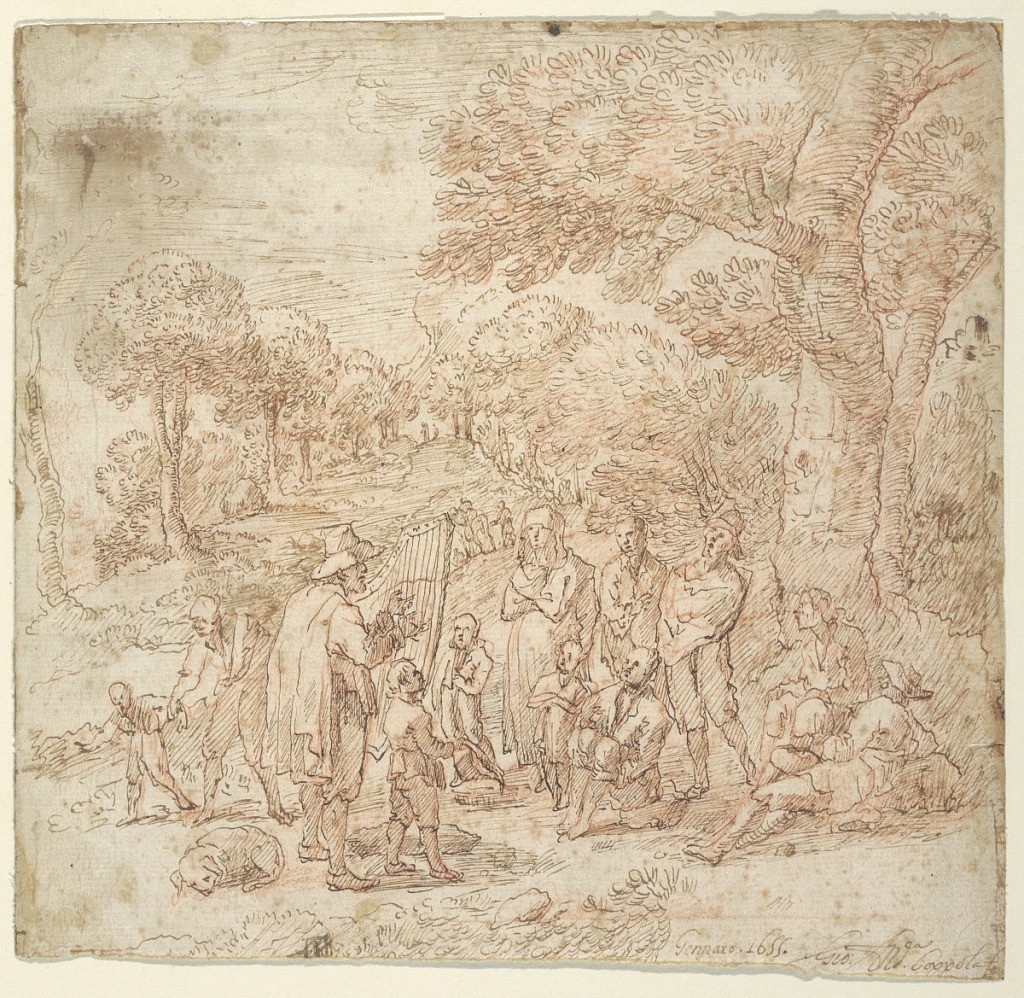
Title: Peasants Listening to Itinerant Musicians
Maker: Giovanni Andrea Coppola, Italian, 1597 - 1659
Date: ca. 1665
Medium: Red crayon, pen and brown ink on paper; verso: pen and ink, brush and sepia wash
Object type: Drawing
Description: An old man is playing a harp. A figure of a boy, holding a scroll, is singing; a dog is asleep on the left. The peasants, either standing or sitting, are gathered around the musicians. The background shows a view of a mountainous landscape with trees and houses. Verso: the upper part of a sketch depicting a mountainous landscape with trees and houses.